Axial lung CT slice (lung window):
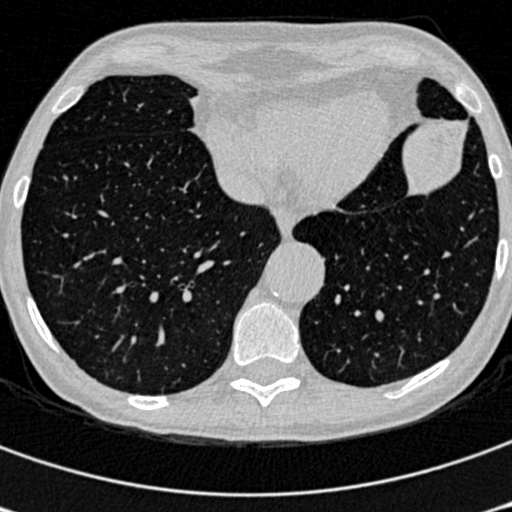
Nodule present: no